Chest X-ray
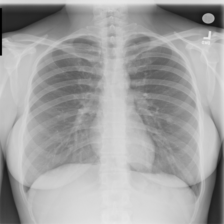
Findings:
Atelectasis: negative
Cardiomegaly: negative
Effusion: negative
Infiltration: negative
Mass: negative
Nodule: negative
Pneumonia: negative
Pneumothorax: negative
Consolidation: negative
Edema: negative
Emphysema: negative
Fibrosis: negative
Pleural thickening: negative
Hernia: negative